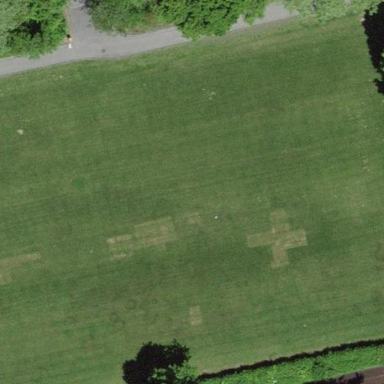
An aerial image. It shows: Grassy pitch for various sports activities.